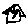
Label: house